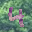
Label: 4